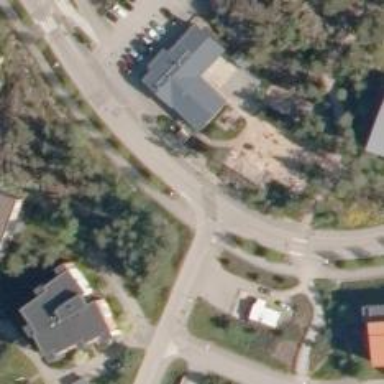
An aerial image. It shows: Zebra crossing on the road.